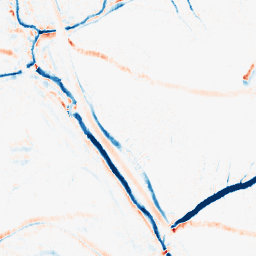
Category: morphological
Decomposition family: morphological_ellipse
Decomposition parameters: operation: average
width: 10
height: 5
Upsampling method: linear_exact
Upsampling parameters: scale: 4
Upsampling scale: 4